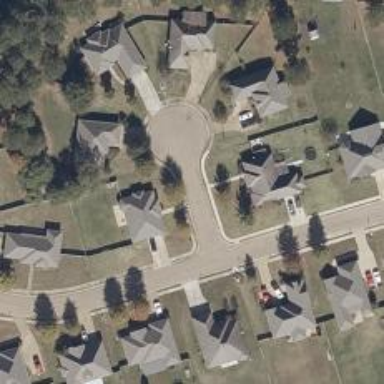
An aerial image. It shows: Residential road.